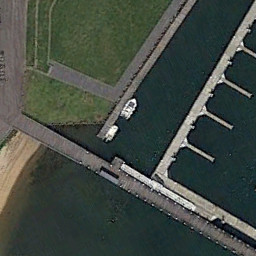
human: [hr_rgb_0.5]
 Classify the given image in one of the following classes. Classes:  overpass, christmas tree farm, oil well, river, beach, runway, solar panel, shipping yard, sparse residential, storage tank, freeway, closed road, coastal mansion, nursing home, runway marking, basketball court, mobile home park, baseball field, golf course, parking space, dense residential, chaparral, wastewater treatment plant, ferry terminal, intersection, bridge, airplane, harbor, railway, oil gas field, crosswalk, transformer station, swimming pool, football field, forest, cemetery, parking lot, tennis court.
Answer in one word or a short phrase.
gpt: ferry terminal